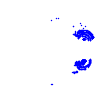
Particle: electron